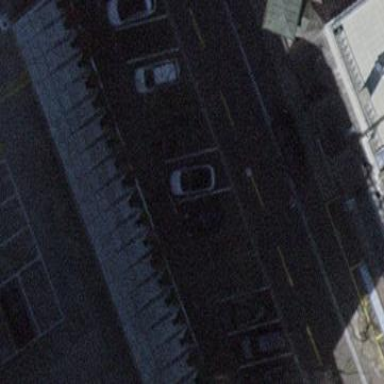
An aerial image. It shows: Street side parking area.